Question: Hi im using 'PDO' to update some fields of a MySQL database. I've written a class called "bakeIT" which connects to a DB and updates some fields depending on the parameters of the method 'simple_update()'.
Somehow the first instantiation call to 'BakeIT()->simple_update()' is working but not the second one? Why is that? I'm getting really crazy on that...
Edit:
I found out some errors:
> string(85) "SQLSTATE[28000] [1045] Access denied for user
'ODBC'@'localhost' (using password: NO)" Fatal error: Call to a member
function prepare() on a non-object in
BakeIT.php
The table looks like the following:
'''
class BakeIT {
function simple_update(
$tablename,
$fieldname,
$value,
$id,
$idname,
$token,
$tokenvalue){
$conn=$this->connect_db();
$sql= "UPDATE $tablename SET $fieldname=? WHERE $idname=? AND $token=?";
$q = $conn->prepare($sql);
$q->execute(array($value,$id,$tokenvalue));
$conn = null;}
}
//This as the first query works!
$saveanchor = new BakeIT();
$saveanchor->simple_update('navigation','anchor','whoo',5,'idnavigation','hash','3234');
//This as the second query not!
$savetitle = new BakeIT();
$savetitle->simple_update('navigation','linkname','kawoom',5,'idnavigation','hash','3234');
'''
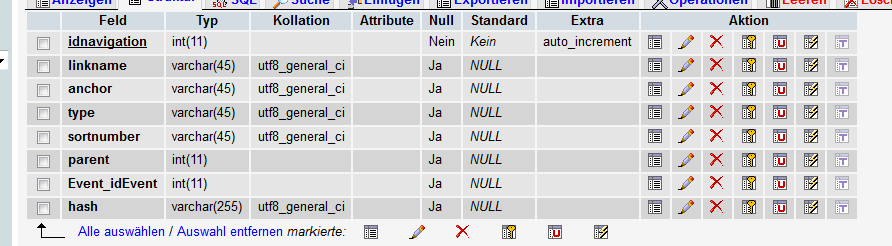
Answer: The field 'linkname' doesn't exists.
To my comment about the security: So far I know the prepred statemend prevents an attacker to inject any bad values into the field content.
'''
function example($value, $primarykey, $condition) {
$q = $conn->prepare("UPDATE table SET somefield=? WHERE $primarykey=?");
$q->execute(array($value,$condition));
}
'''
It is not possible to manipulate the parameters '$value' and '$condition' but you can set '$tableid' to '1=1 --' which would override your compleate table.
E.g. 'example(12, 34, "1=1 --");'that would execute this here:
'''
UPDATE table SET somefield=12 WHERE 1=1 --=34
'''